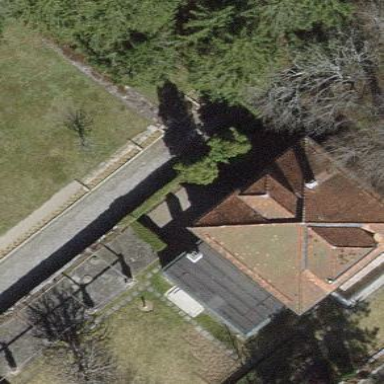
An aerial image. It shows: Detached building with hipped roof.